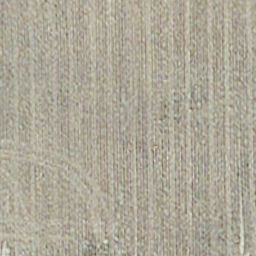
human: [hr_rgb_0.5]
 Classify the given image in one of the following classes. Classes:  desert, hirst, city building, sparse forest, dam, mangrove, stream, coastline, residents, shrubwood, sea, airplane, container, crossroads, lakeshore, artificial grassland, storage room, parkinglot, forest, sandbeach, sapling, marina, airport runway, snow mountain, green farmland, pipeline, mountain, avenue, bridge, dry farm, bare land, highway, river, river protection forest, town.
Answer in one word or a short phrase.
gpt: dry farm